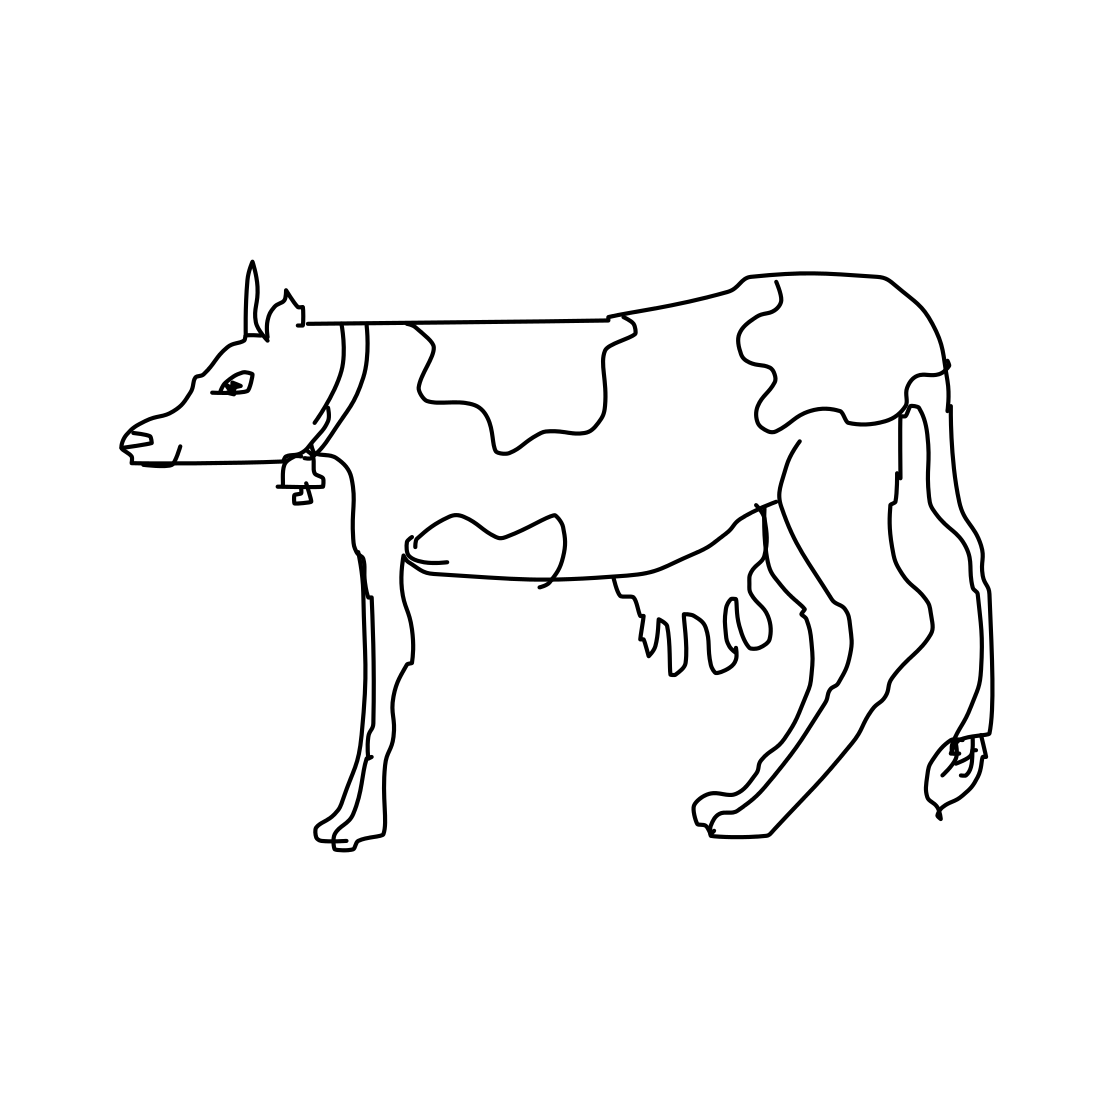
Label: cow